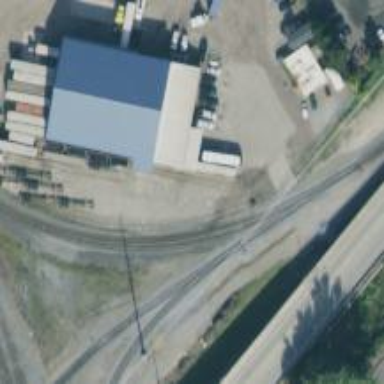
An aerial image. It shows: Railway spur service.